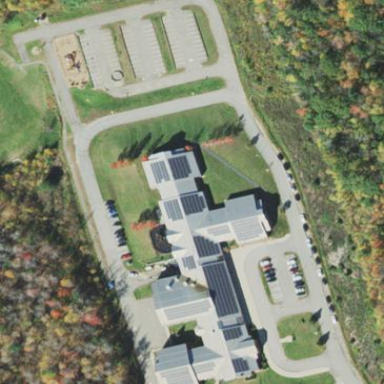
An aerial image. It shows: School building.